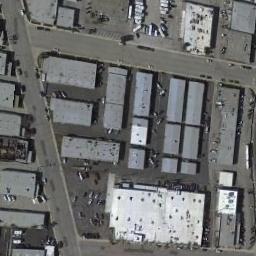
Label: industrial_area